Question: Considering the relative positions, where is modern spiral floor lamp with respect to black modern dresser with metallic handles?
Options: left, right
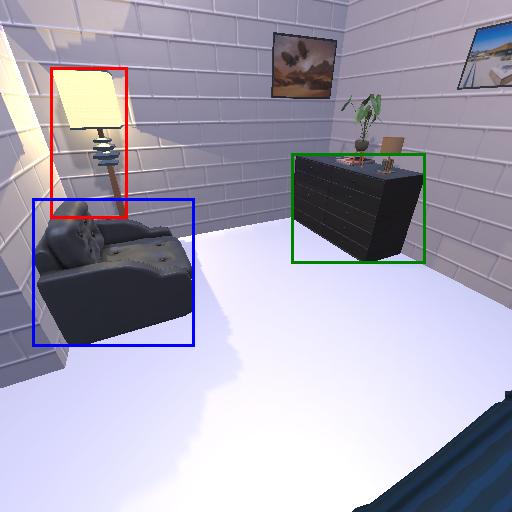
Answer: left